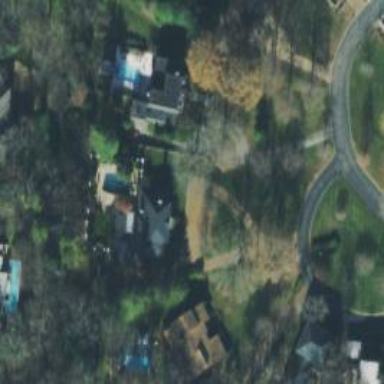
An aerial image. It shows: Driveway.